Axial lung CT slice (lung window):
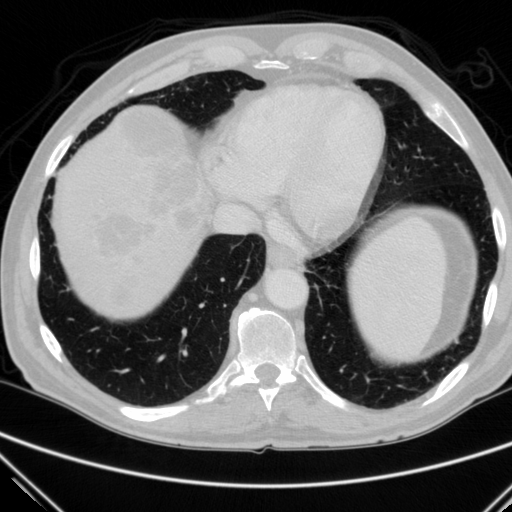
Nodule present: no